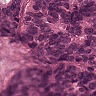
Metastatic tissue present: yes